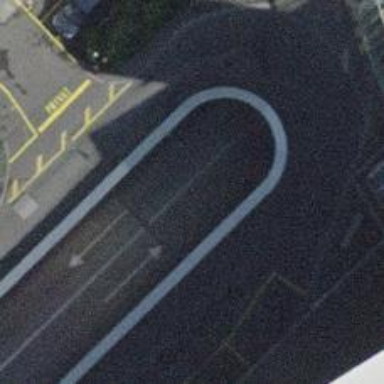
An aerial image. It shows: Parking entrance.